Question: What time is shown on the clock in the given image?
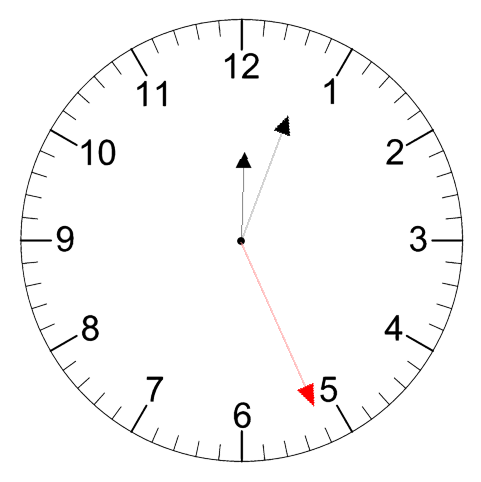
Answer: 12:03:26